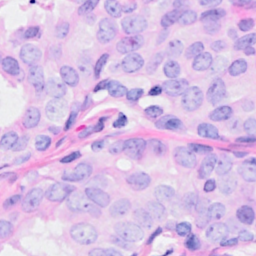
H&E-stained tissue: Breast